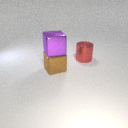
large purple metal cube above large brown metal cube